Interaction volume radius: 10 \u00c5
Interaction volume height: 20 \u00c5
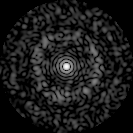
Disorder parameter: 0.8304